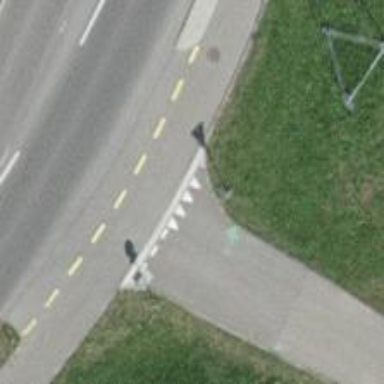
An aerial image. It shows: Unmarked road crossing.